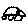
Label: car